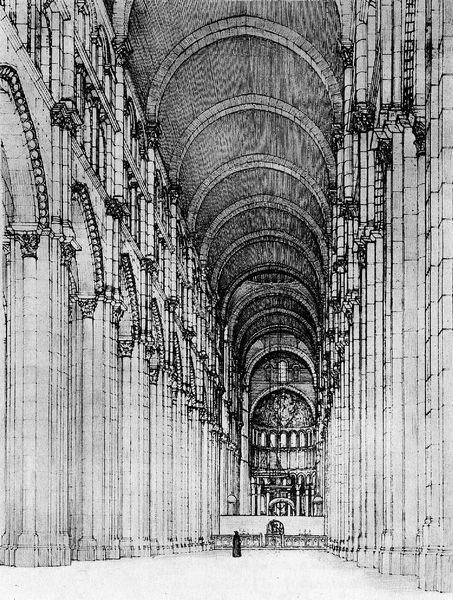
Titel: Kathedrale Cluny, ehemalige Abteikirche, Bau III
Standort: Cluny, Kathedrale (Bau III) (EU - F - Burgund)
Schlagwörter: weiß, fenster, licht, pfeiler, schwarz, säule, säulen, zeichnung, architektur, mensch, stein, innenraum, kirche, figur, person, bogen, grafik, joche, gestalt, halle, bögen, arkade, gewölbe, dom, stich, schwarzweiß, altar, kapitelle, langhaus, kapitell, chorschranke, kirchenschiff, kanzel, obergarden, apsis, rundbögen, chor, tonnengewölbe